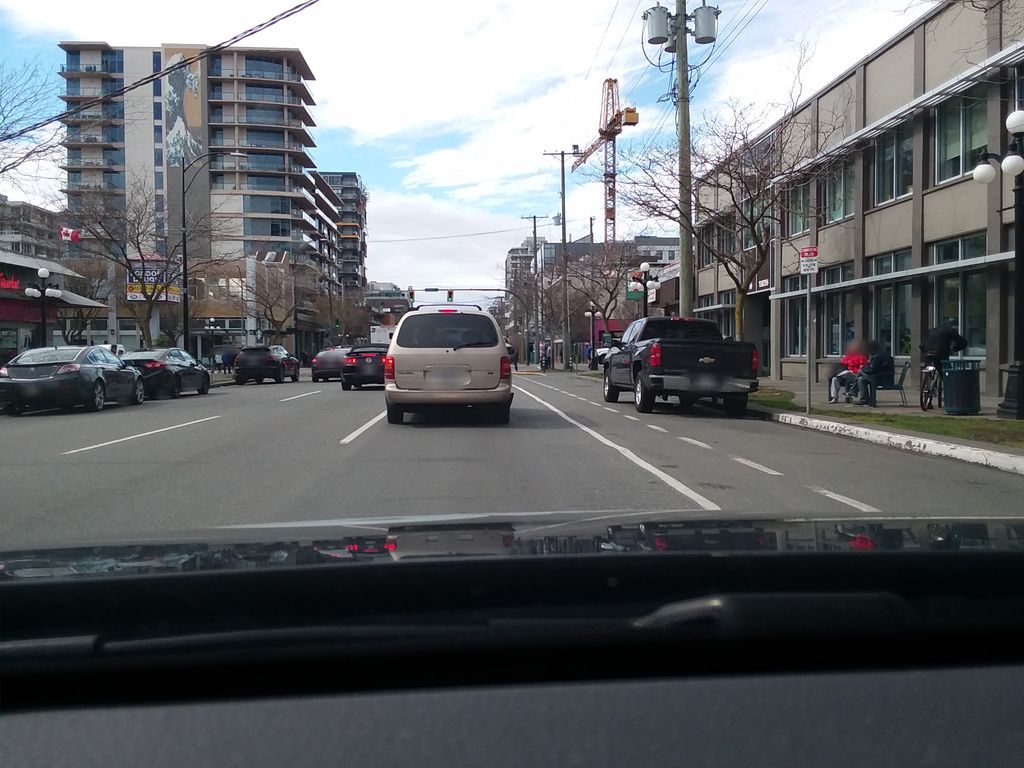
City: victoria